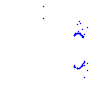
Particle: proton